Question: I've been trying to get the "<URL>" feature working and have not been having much luck. I thought it was something wrong I was doing in my code, as it was working fine in a stand-alone test. However, I finally noticed the difference between my app and my test page was my app was running on IE7 and I was running my test page in Firefox. Sure enough, when I loaded the test page in IE7 I had the same issue.
The code that will repro the issue on IE7 is as follows:
'''
$(function () {
function loadTasks(subgrid_id, row_id)
{
var id = subgrid_id + '_t';
$('#' + subgrid_id).html('<table id="' + id + '"></table>');
jQuery("#" + id).jqGrid({
datatype: 'local',
colNames: ['No','Item','Qty','Unit'],
colModel: [
{name:'num',index:'num',width:80,key:true},
{name:'item',index:'item',width:130},
{name:'qty',index:'qty',width:70,align:'right'},
{name:'unit',index:'unit',width:70,align:'right'}
],
height: '100%'
});
}
var x = $("#grid").jqGrid({
jsonReader: { root: "rows", repeatitems: false },
datatype: "json",
height: 'auto',
autowidth: true,
forceFit: true,
colNames:['ID','Name'],
colModel:[
{name:'id', key:true, index:'id', width:60, sorttype:"int", jsonmap:"id"},
{name:'name', index:'foobar', width:90, jsonmap: "name"}
],
subGrid: true,
subGridRowExpanded: loadTasks,
caption: "Results"
});
var jsonData = [
{id: 1, name: 'Apple'},
{id: 2, name: 'Banana'},
{id: 3, name: 'Pear'},
{id: 4, name: 'Orange'}
];
x[0].addJSONData( { rows: jsonData } );
});
'''
It seems to create some bogus elements on each row, which don't render correctly inside the row. Here's a screen capture of how this renders on IE7:

What's odd is those "undefined" rows are actually part of the valid grid rows, if I hover the mouse over "Apple", then the first row also highlights.
The main reason I chose jqGrid over the other grids was its support for nesting multiple grids (which we really need for our app), however our corporate standard is still IE7 so we need to support this browser. Is there anything I can do to make this feature work right under IE7?
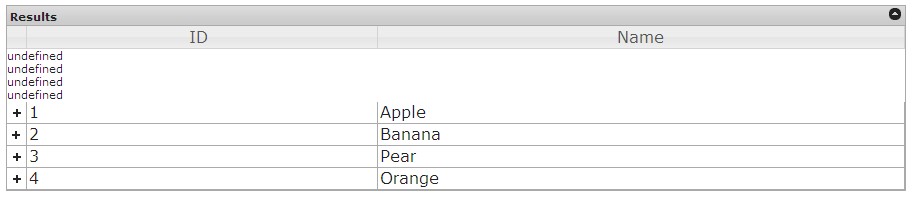
Answer: I reported the bug <URL> where '+=' was used instead of '='. As the result 'undefined' was added to every row having subgrid.
It's untypical, but Tony modified the code of jqGrid after my bug report and <URL> with the same version number.
So to solve the problem you should just refresh the jqGrid 4.3.2 which you use.
: I downloaded the sources of "new jqGrid 4.3.2" and I am very surprised because it contains not only the current bug fix, but also many other changes which was done in jqGrid last time. Many from the changes was suggested by my by the way. For example one can use now custom controls in the Searching Dialog (see my recent answer <URL>. I can continue...
<URL>